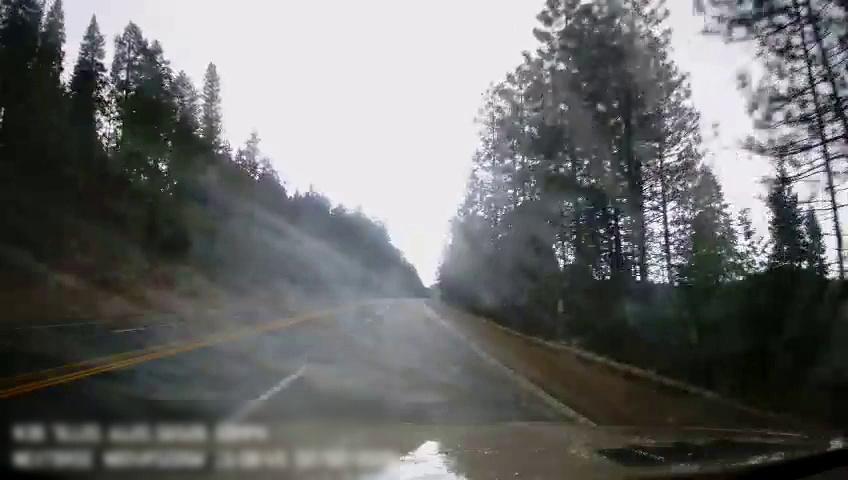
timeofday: Day
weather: Cloudy
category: Drivable Space
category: Lanes | Current Lane
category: Lanes | Current Lane
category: Lanes | Alternate Lane